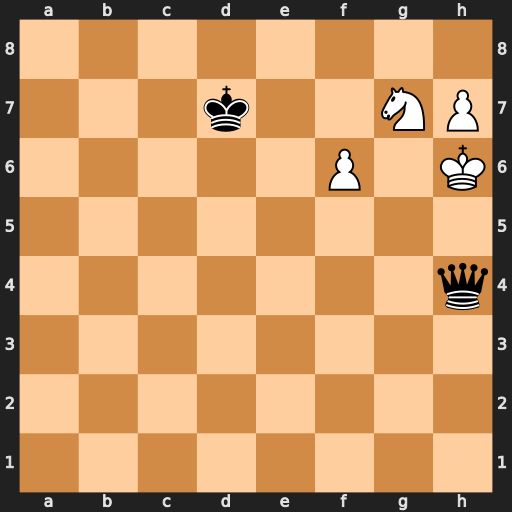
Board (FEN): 8/3k2NP/5P1K/8/7q/8/8/8
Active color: w
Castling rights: -
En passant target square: -
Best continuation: Nh5 Qe1 h8=Q